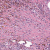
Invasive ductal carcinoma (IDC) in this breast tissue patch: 0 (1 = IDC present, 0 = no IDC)